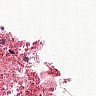
Metastatic tissue present: no